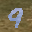
Label: 9